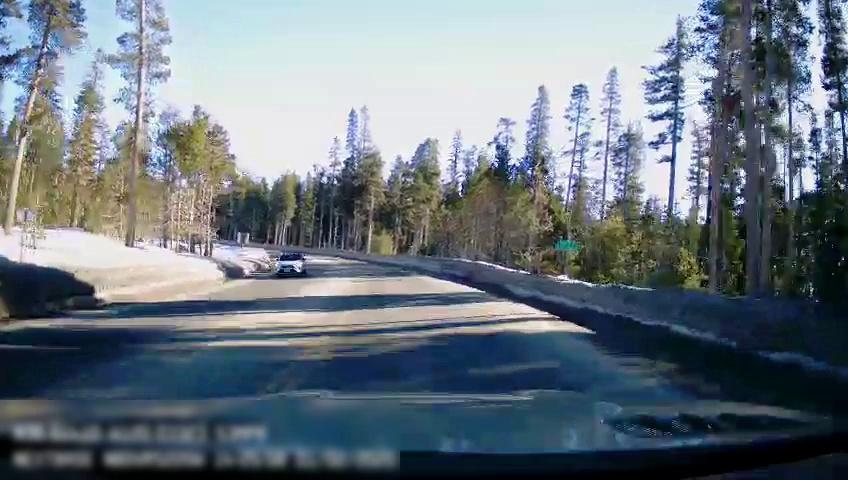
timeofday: Day
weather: Snowy
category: Drivable Space
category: Vehicles | Car
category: Traffic | Signs